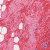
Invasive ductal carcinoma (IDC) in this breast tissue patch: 0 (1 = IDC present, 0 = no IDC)